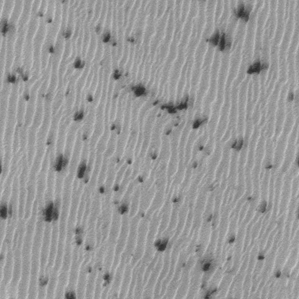
Label: frost